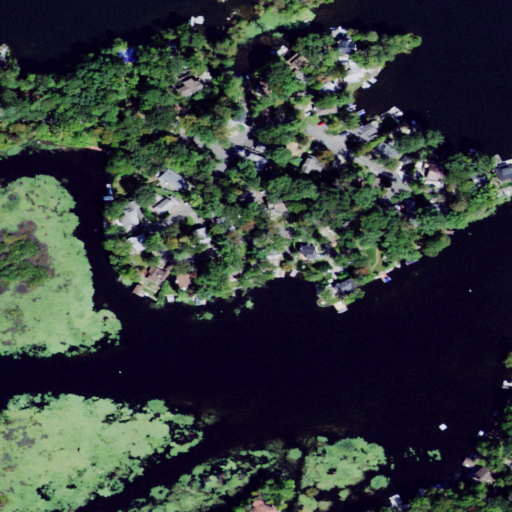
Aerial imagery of cape in New Jersey named Strawberry Point containing open water, open development, deciduous forest, grassland, herbaceous wetlands, low intensity development, and medium intensity development